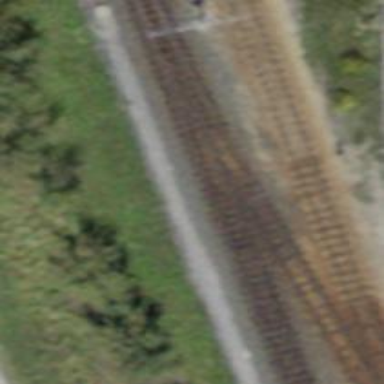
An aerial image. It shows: Narrow-gauge railway siding with electrified contact lines. It consists of one track.